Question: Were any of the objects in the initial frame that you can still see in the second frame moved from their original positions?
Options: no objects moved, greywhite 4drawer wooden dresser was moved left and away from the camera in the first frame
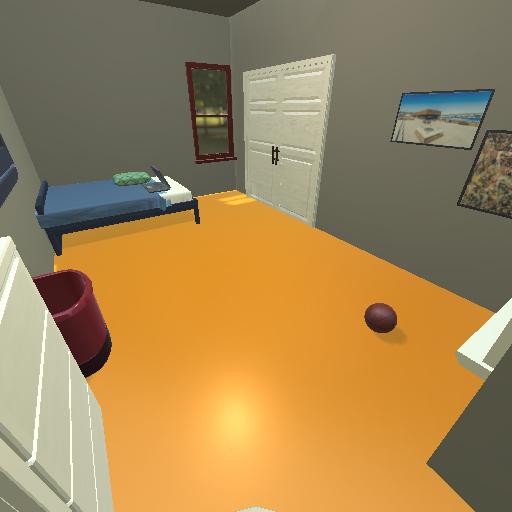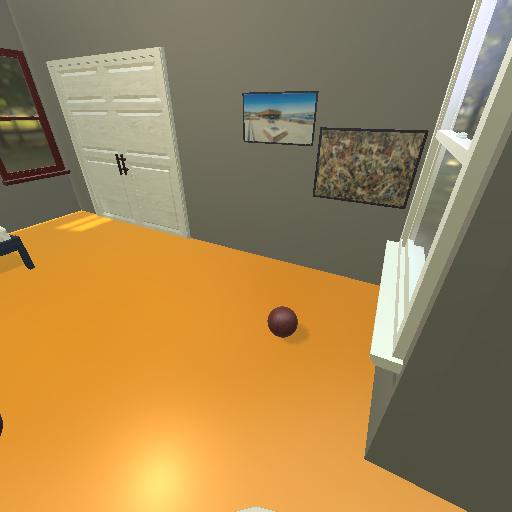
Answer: no objects moved